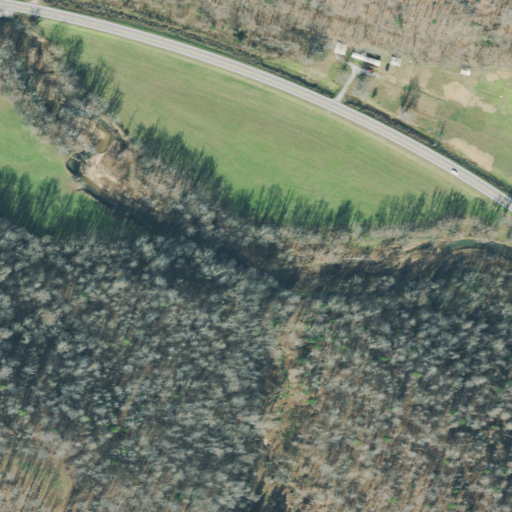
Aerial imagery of valley in Tennessee named Qualls Hollow containing deciduous forest, pasture, open development, and low intensity development